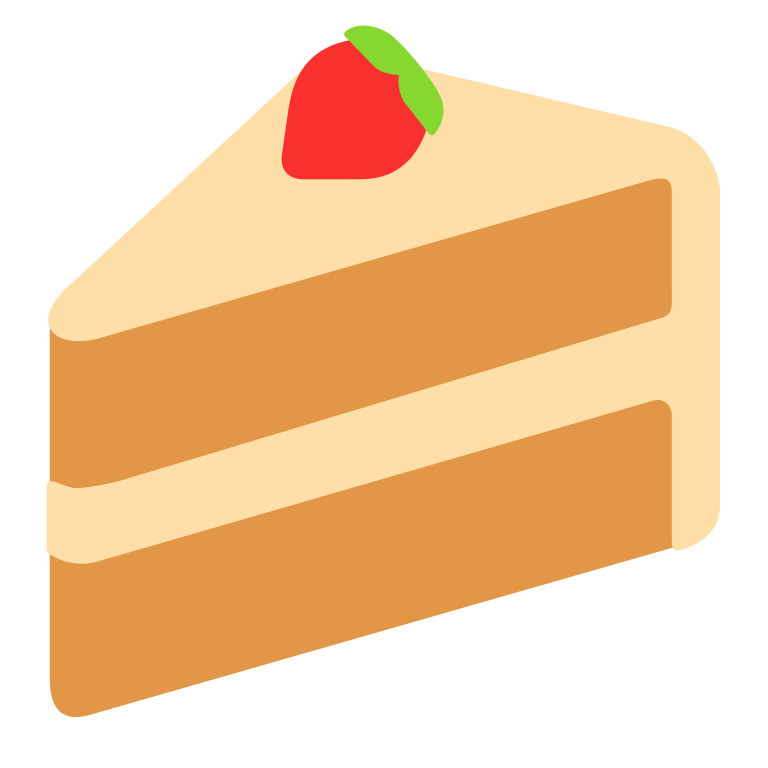
shortcake flat